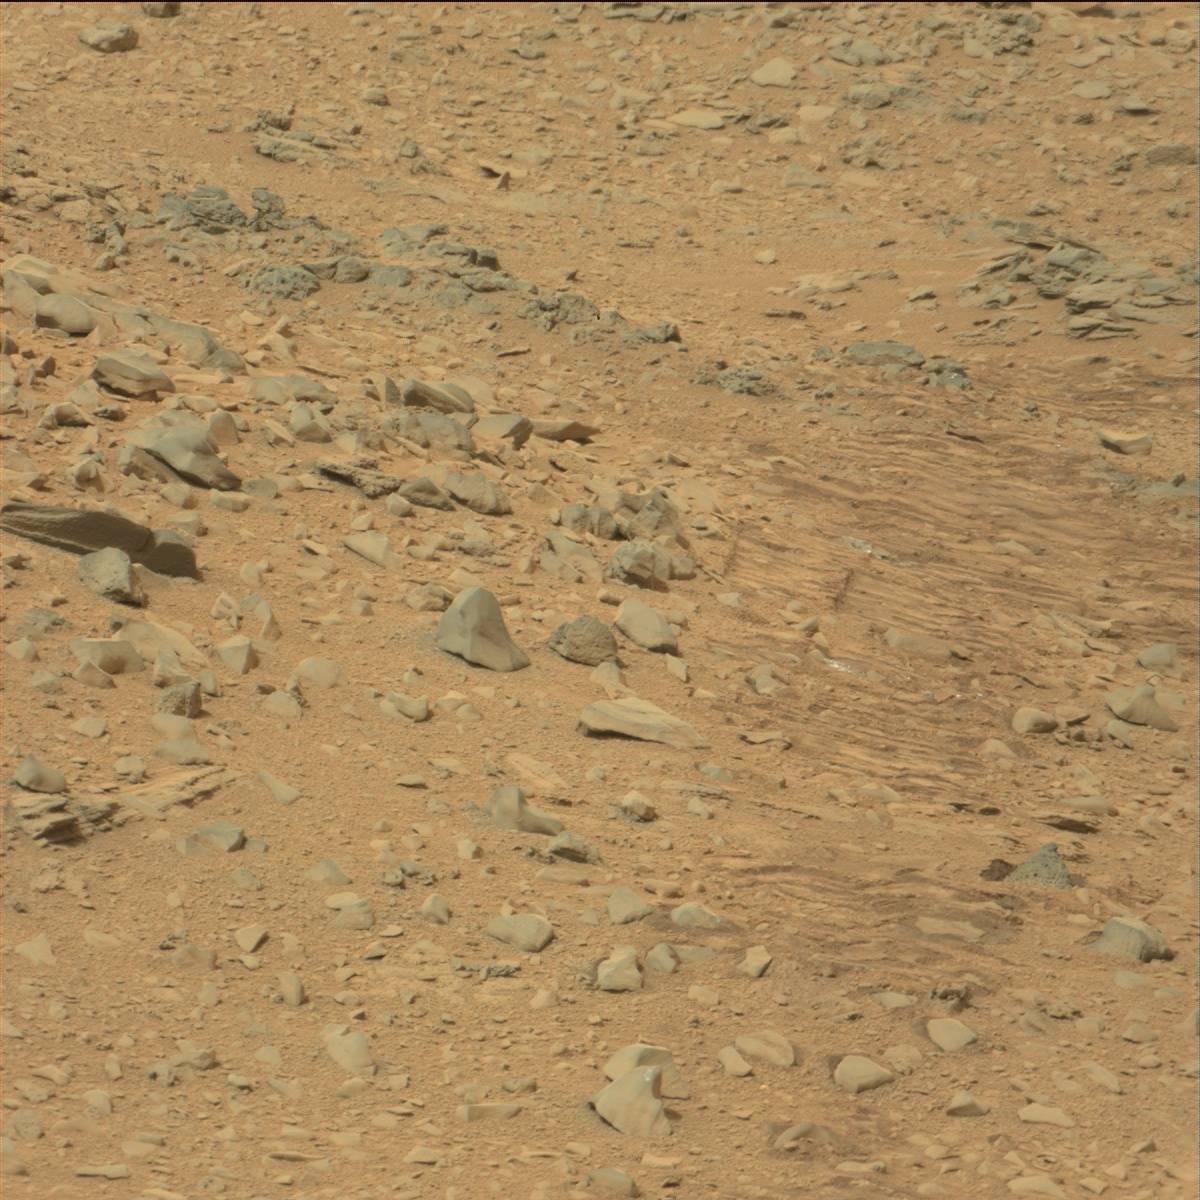
Terrain classes present: Bedrock, Sand / Soil, Track